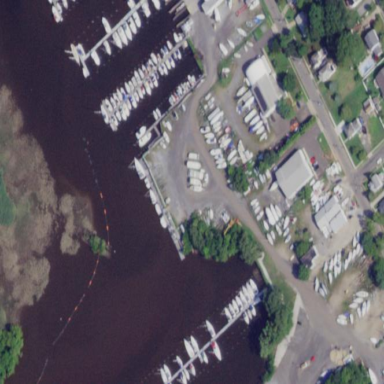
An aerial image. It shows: Marina on leisure land.